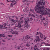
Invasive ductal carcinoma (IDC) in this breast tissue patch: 0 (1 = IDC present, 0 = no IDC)